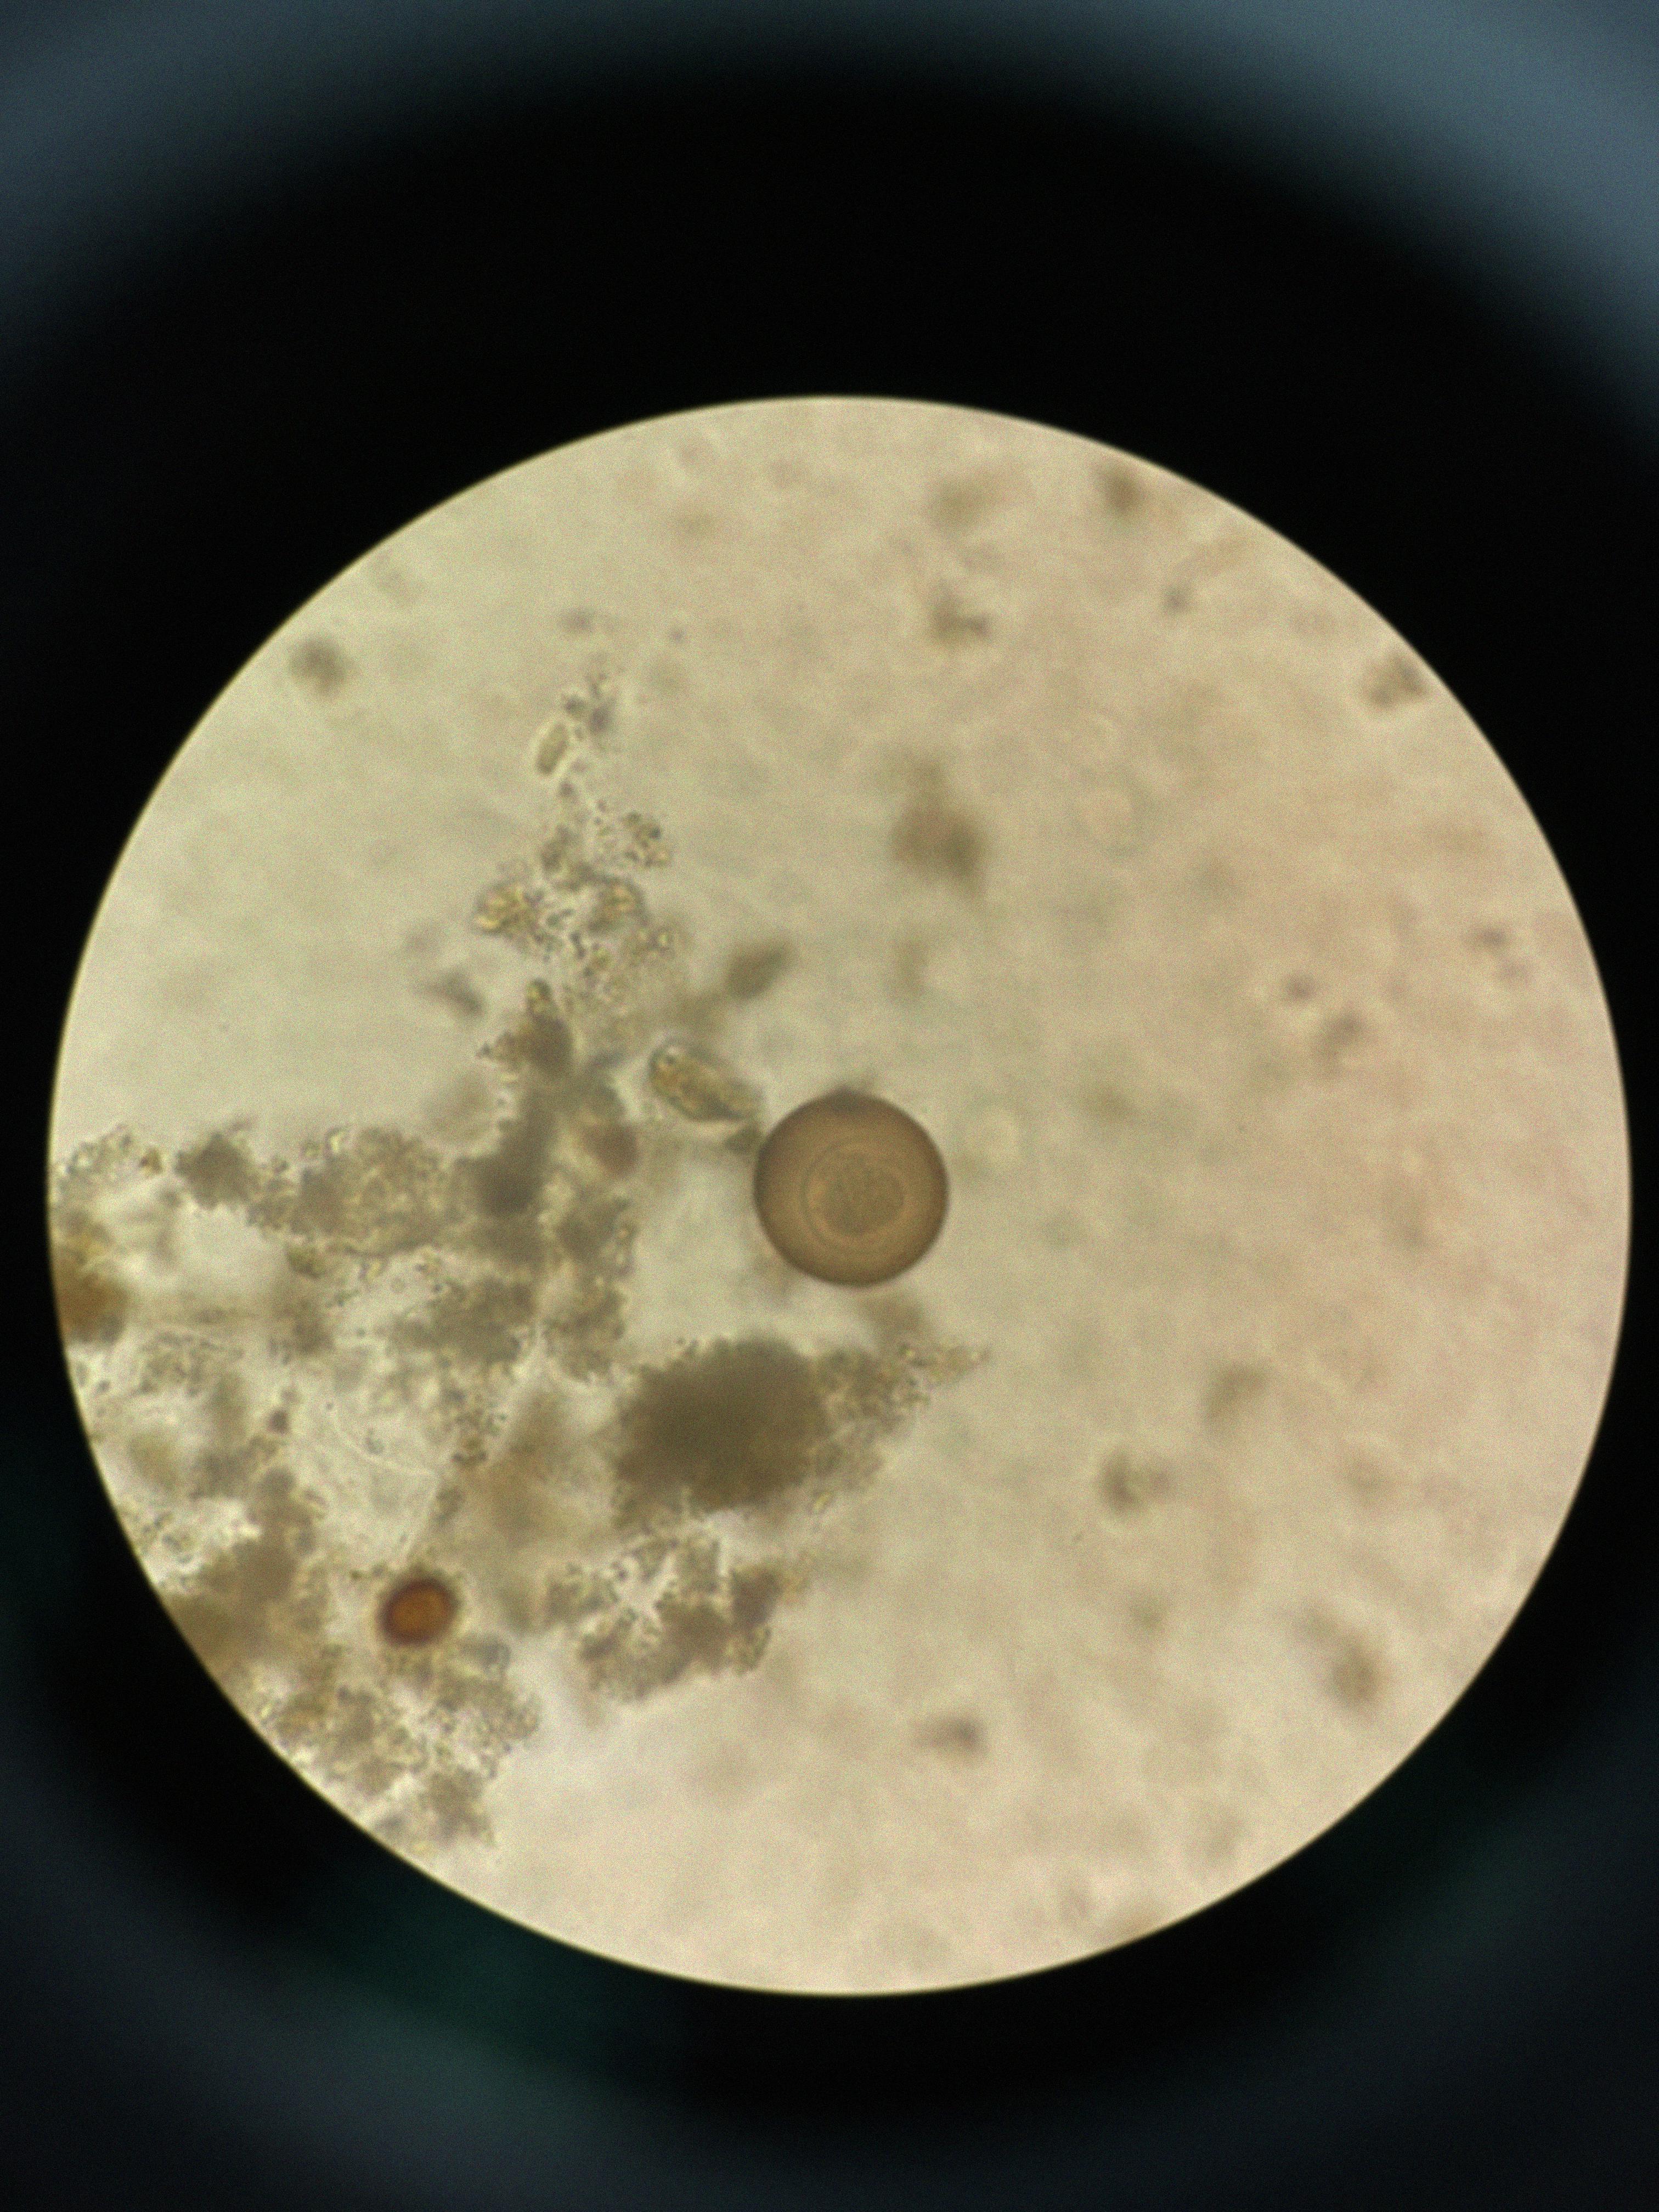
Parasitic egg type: Hymenolepis diminuta